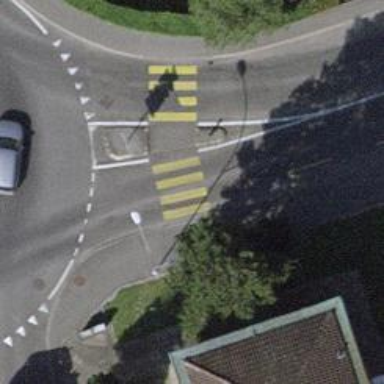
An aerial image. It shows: Marked footway with asphalt surface. The crossing includes pedestrian island.